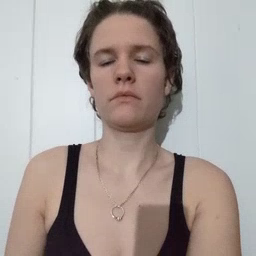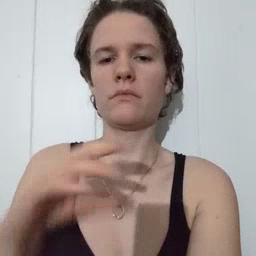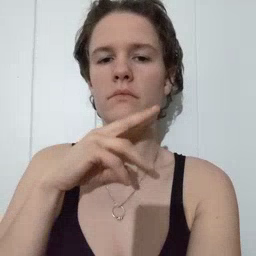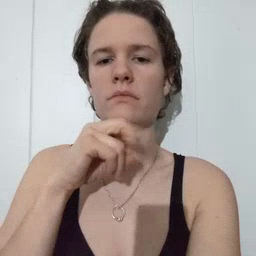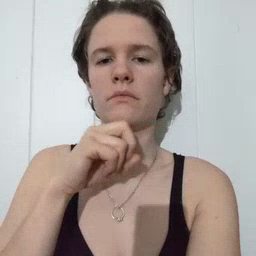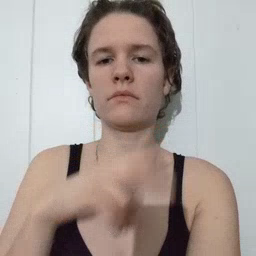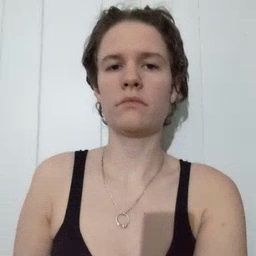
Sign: frog